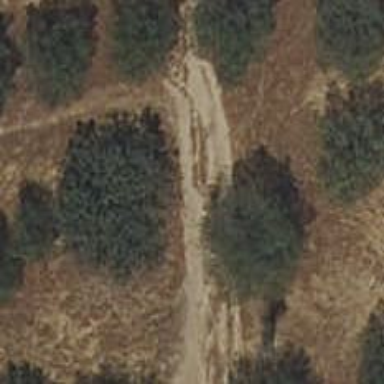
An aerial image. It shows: Dirt path.